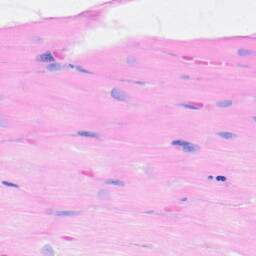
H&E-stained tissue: Heart